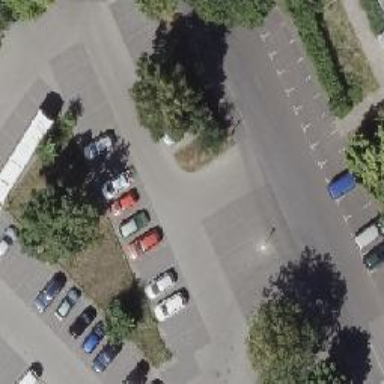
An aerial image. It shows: Assembly point for emergencies.